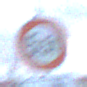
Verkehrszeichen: TatsaechlicheMasse
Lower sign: RichtungsangabeDurchPfeile5
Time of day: SunriseSunset
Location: Outdoor (Suburban)
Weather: PartlyCloudy
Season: NotSpecified
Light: Natural